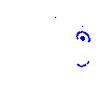
Particle: electron